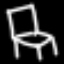
Label: chair